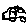
Label: car